Interaction volume radius: 10 \u00c5
Interaction volume height: 10 \u00c5
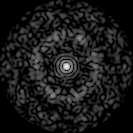
Disorder parameter: 0.7988